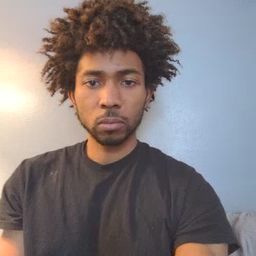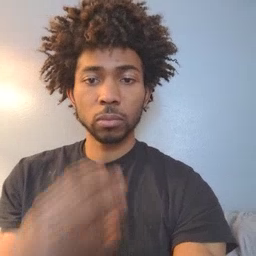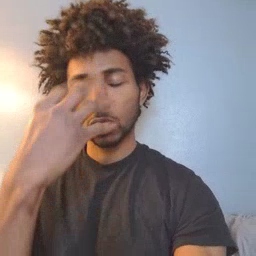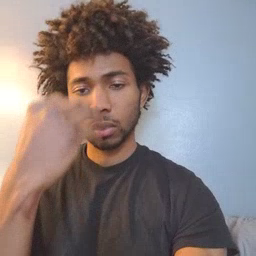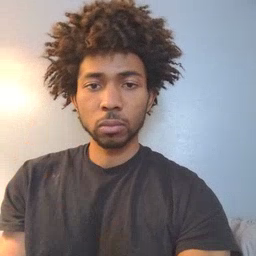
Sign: sleep